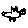
Label: bird